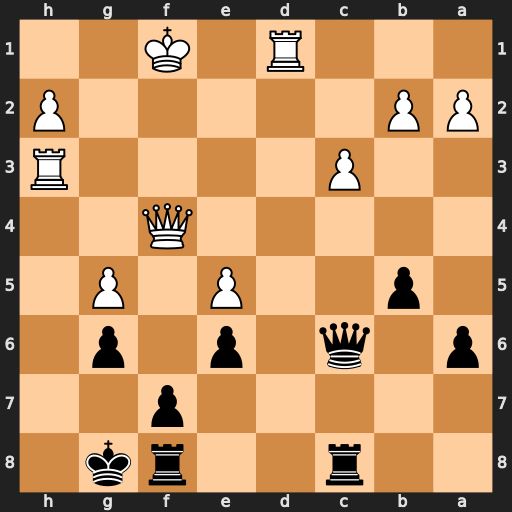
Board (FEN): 2r2rk1/5p2/p1q1p1p1/1p2P1P1/5Q2/2P4R/PP5P/3R1K2
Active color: b
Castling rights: -
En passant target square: -
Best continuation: Qh1+ Kf2 Qxd1